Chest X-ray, AP view. Patient: 51 years old, sex M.
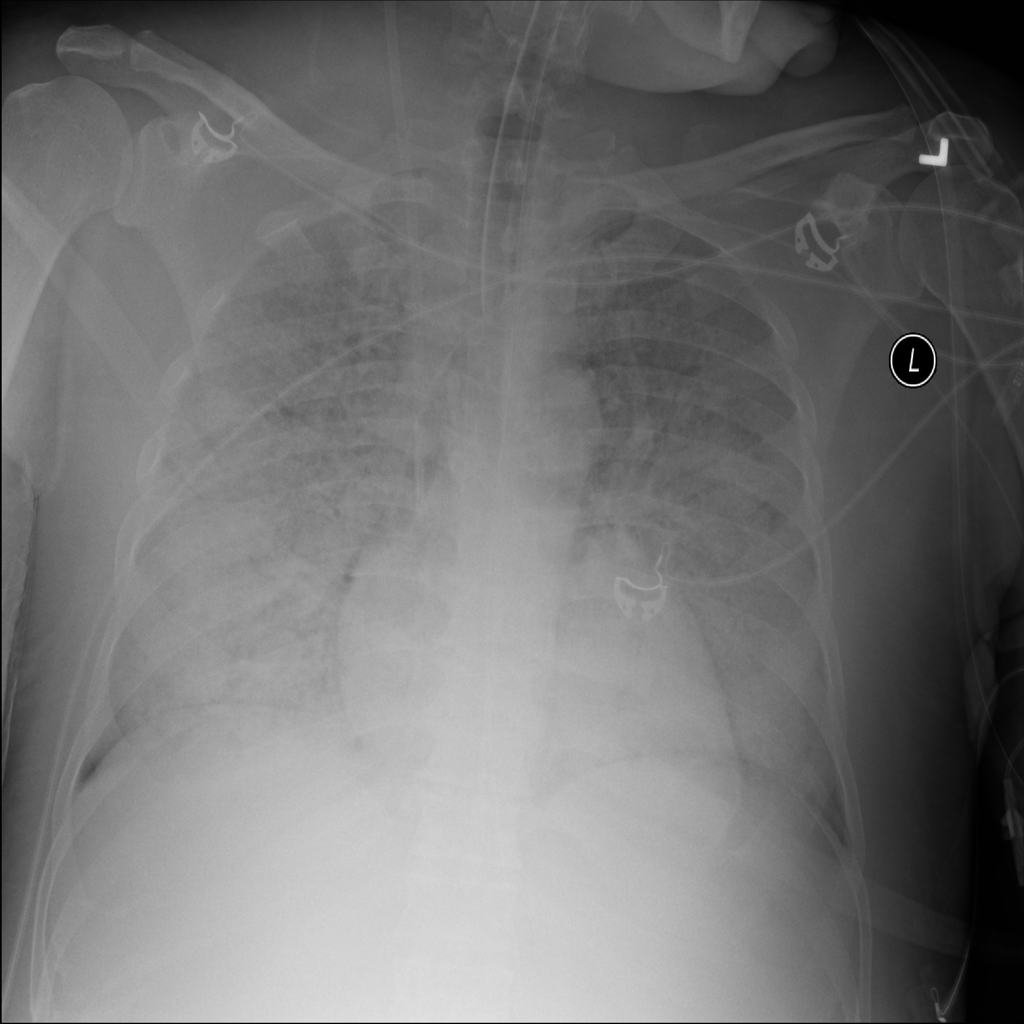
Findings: Edema